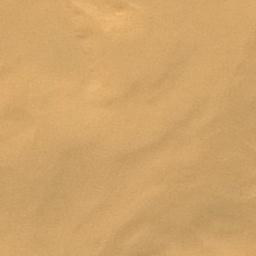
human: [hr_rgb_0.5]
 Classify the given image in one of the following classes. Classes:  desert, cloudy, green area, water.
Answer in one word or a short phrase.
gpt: desert